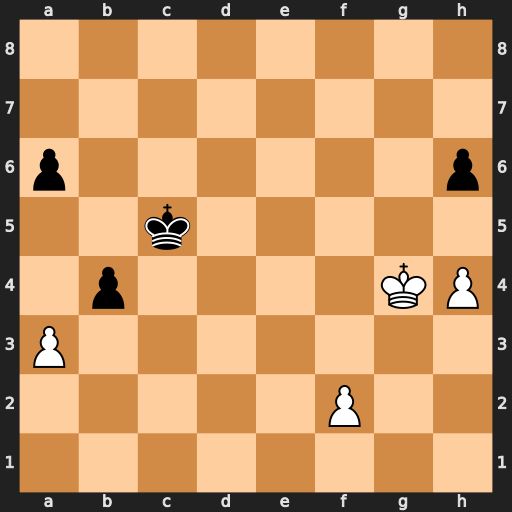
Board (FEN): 8/8/p6p/2k5/1p4KP/P7/5P2/8
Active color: w
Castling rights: -
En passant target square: -
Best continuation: axb4+ Kxb4 f4 Kc5 Kh5 Kd6 Kxh6 a5 f5 a4 f6 Ke6 Kg6 a3 f7 a2 f8=Q